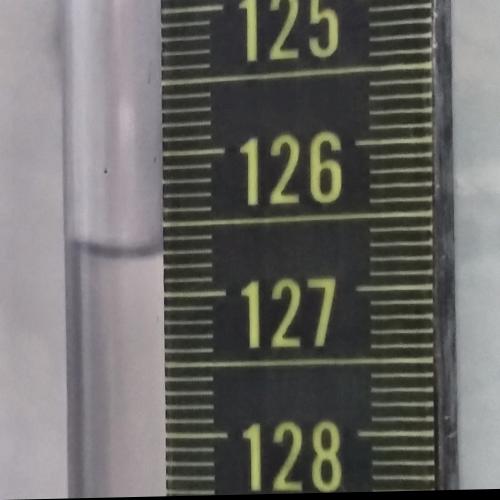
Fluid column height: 126.7 cm